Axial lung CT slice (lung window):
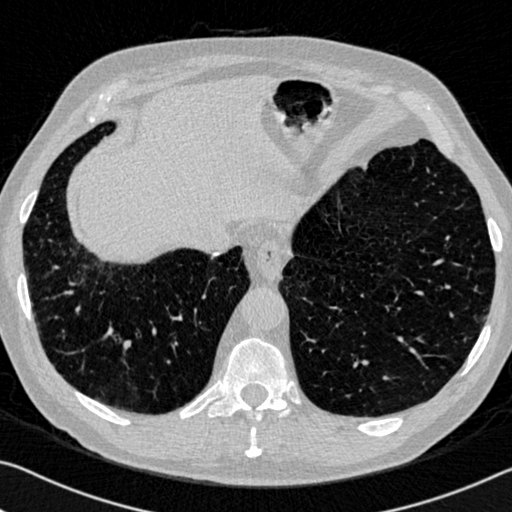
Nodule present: no